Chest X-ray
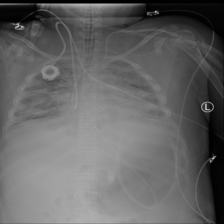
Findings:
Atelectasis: negative
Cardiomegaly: negative
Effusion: negative
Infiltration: negative
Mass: negative
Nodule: negative
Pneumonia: negative
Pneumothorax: negative
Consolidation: negative
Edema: negative
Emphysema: negative
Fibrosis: negative
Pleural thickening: negative
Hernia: negative